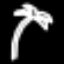
Label: palm tree